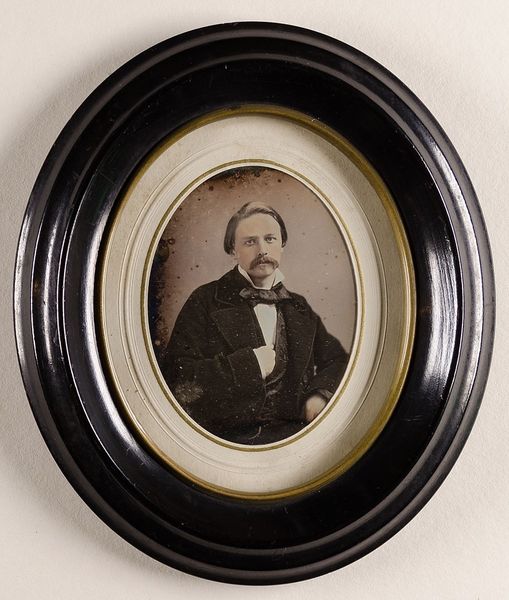
Titel: Unbekannter Mann mit Bart
Standort: Hamburg
Institution: Museum für Kunst und Gewerbe Hamburg
Schlagwörter: mann, bart, gesten, brustbild, dreiviertelansicht, foto, fotografie, photographie, photo, gerahmt, lichtbild, daguerreotypie, bildwerke, angewandte und bildende kunst, hessische systematik, armhaltungen, porträtfotografie, porträtphotographie